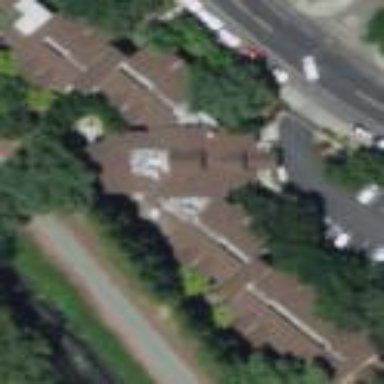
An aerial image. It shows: Building.